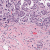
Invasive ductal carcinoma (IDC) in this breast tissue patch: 1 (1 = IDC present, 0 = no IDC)